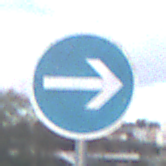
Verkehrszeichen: VorgeschriebeneFahrtrichtungHierRechts
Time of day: SunriseSunset
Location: Outdoor (Suburban)
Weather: PartlyCloudy
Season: NotSpecified
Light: Natural